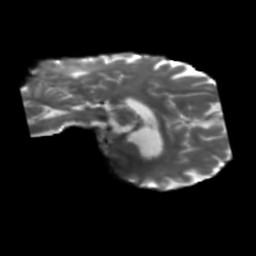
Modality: T2w
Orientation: sagittal
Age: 51
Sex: female
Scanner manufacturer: siemens
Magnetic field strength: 3 T
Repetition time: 5.25 s
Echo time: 0.08 s